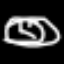
Label: clock